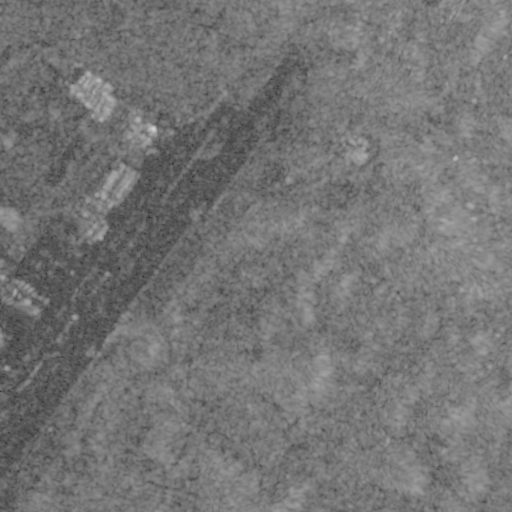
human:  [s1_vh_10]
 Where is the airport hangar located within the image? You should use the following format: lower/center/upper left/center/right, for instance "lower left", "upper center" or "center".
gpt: The airport hangar is located in the upper left of the image.
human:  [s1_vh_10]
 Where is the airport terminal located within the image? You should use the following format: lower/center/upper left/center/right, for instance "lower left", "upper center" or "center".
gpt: The airport terminal is located in the lower left of the image.
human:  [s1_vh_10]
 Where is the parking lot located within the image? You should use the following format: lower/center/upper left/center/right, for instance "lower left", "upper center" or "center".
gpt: The parking lot is located in the upper left of the image.
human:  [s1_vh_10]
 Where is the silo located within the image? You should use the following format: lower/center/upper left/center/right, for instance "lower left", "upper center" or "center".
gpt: The silo is located in the upper right of the image.
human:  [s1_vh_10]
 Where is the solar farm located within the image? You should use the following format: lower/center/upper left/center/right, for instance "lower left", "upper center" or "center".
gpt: The solar farm is located in the lower left of the image.
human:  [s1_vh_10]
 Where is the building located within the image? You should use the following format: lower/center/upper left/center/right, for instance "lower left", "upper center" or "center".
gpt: There is no building in the image.

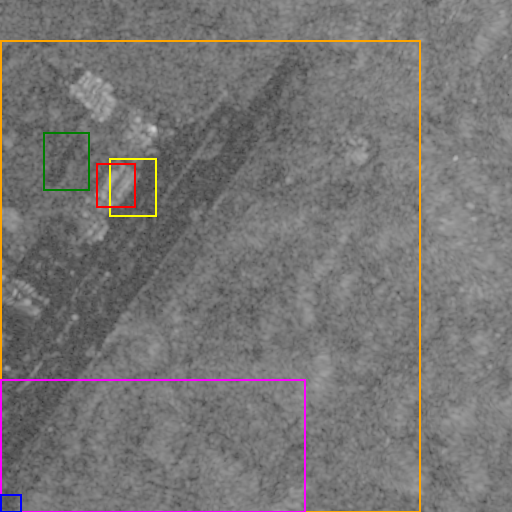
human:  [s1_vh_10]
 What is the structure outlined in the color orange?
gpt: The structure outlined in orange is an airport.
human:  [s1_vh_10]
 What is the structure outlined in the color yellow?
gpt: The structure outlined in yellow is an airport apron.
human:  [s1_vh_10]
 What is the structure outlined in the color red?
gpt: The structure outlined in red is an airport hangar.
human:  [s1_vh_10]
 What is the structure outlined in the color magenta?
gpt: The structure outlined in magenta is a crop field.
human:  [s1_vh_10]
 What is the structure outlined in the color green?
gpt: The structure outlined in green is a parking lot.
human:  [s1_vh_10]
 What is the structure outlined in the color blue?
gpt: The structure outlined in blue is a solar farm.
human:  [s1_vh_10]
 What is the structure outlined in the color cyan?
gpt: There is no cyan outline.